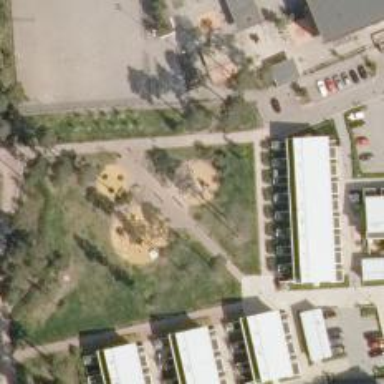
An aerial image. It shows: Playground with springy equipment.